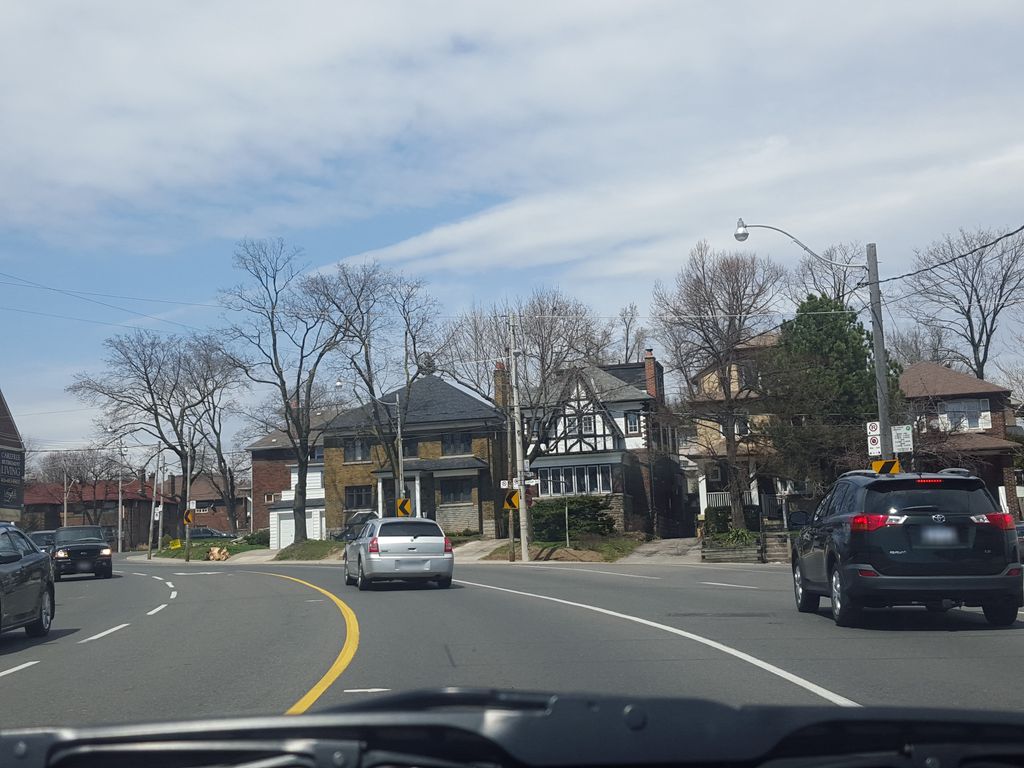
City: toronto